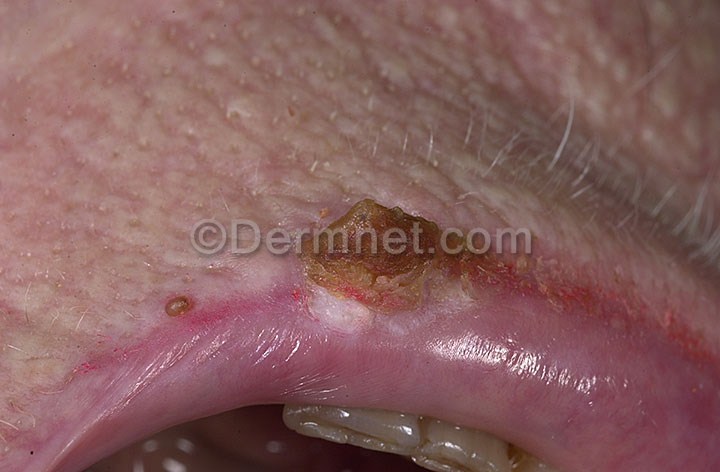
Disease: Actinic Keratosis Basal Cell Carcinoma and other Malignant Lesions